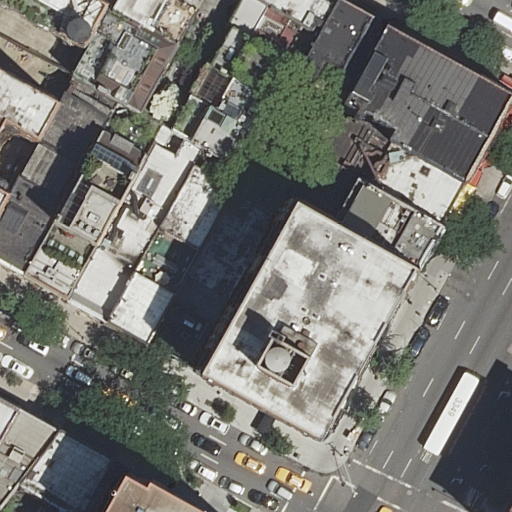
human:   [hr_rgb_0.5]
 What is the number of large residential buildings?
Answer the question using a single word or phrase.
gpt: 4

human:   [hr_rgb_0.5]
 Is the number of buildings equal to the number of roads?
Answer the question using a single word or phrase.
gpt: no

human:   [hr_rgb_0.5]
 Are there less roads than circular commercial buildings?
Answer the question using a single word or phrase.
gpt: no

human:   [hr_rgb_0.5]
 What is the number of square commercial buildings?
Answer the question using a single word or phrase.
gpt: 0

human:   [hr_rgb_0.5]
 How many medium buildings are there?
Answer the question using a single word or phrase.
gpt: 13

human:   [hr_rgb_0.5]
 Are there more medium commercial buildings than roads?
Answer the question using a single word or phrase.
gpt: no

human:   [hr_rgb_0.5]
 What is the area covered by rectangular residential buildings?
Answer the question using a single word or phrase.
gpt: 3741m2

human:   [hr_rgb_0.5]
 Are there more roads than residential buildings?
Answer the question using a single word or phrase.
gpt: no

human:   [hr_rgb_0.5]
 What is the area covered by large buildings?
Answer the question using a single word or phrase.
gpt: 3118m2

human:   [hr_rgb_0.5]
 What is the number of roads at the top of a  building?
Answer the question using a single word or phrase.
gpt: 4

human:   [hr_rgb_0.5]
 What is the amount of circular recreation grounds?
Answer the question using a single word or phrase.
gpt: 0

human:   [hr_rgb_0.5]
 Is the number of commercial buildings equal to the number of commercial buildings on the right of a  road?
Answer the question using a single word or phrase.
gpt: yes

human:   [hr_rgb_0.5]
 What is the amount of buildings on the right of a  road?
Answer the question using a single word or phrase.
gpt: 13

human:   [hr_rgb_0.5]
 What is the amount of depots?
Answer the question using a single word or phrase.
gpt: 0

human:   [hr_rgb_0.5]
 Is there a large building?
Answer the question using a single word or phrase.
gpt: yes

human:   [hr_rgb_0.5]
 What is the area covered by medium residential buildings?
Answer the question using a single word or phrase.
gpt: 3181m2

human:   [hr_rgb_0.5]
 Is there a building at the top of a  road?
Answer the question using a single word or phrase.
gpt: yes

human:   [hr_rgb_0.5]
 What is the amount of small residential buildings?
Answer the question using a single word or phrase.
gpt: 8

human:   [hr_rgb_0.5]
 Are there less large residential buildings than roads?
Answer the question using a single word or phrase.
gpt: no

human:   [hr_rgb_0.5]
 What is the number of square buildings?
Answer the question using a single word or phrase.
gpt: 0

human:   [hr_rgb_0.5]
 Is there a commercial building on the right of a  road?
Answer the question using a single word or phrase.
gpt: no

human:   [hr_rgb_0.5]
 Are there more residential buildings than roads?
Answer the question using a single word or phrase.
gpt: yes

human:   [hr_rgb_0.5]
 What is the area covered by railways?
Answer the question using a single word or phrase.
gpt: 0m2

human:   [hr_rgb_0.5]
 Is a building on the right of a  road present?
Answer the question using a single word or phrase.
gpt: yes

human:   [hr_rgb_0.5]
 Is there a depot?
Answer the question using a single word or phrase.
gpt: no

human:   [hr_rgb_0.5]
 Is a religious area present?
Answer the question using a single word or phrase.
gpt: no

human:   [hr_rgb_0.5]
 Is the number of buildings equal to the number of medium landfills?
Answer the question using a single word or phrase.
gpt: no

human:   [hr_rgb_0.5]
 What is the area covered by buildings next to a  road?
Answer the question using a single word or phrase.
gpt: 6530m2

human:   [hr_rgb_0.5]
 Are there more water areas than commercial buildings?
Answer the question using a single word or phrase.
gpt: no

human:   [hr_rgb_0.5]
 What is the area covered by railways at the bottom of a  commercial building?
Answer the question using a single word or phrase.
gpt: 0m2

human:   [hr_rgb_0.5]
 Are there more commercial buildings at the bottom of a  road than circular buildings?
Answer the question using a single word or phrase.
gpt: no

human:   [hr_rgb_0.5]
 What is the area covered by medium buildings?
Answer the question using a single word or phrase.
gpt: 3181m2

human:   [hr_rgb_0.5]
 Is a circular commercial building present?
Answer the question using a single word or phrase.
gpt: no

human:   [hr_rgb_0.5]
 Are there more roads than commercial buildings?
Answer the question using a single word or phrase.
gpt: yes

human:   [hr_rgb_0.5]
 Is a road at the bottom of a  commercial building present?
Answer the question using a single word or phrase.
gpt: no

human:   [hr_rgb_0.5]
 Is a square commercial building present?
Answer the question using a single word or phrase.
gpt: no